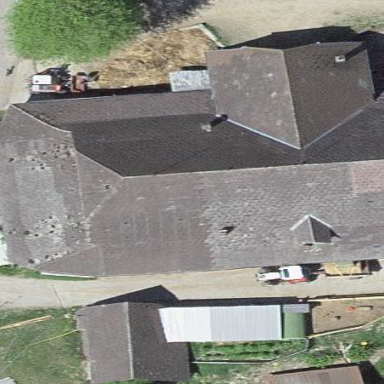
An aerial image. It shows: Farm building.